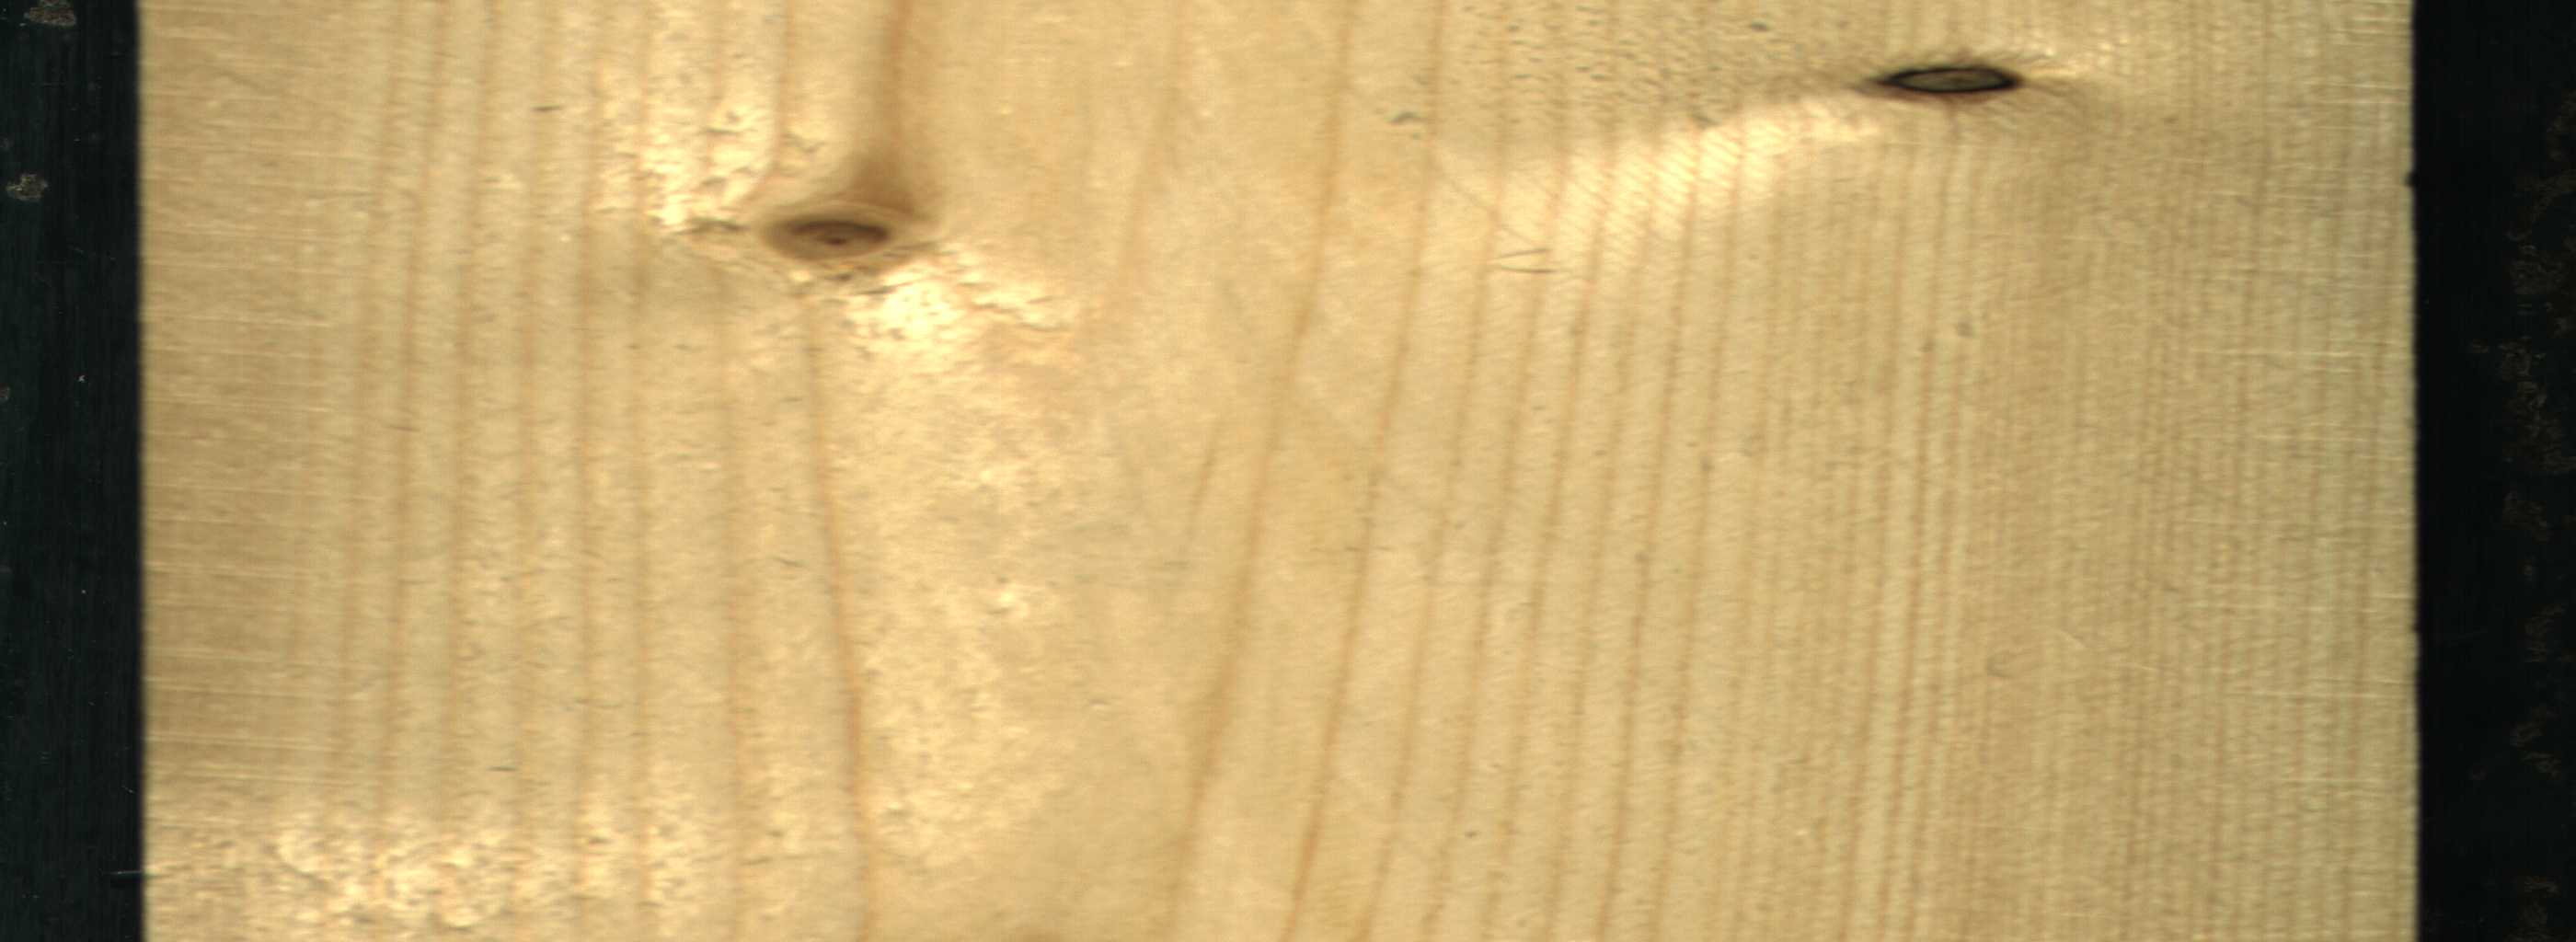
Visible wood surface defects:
Dead_Knot
Live_Knot